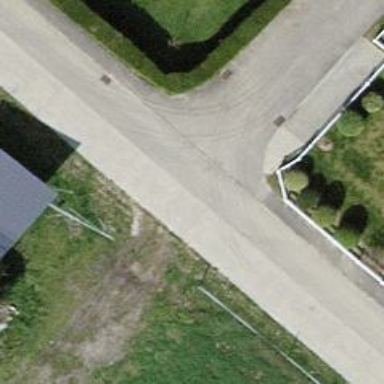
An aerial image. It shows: Residential road with concrete surface.